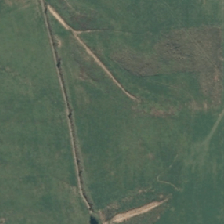
Land cover: shortrotation_cropland